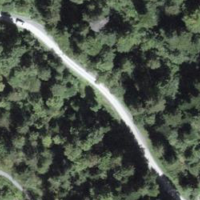
EUNIS habitat code: 43
Species observed at this site:
Petasites albus